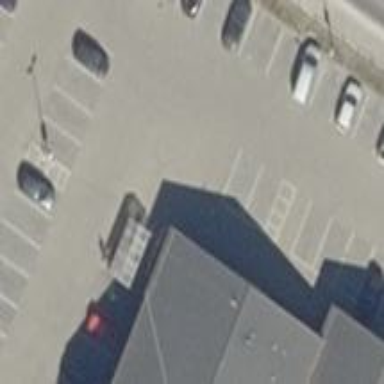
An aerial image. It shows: Parking area with paving stones surface.